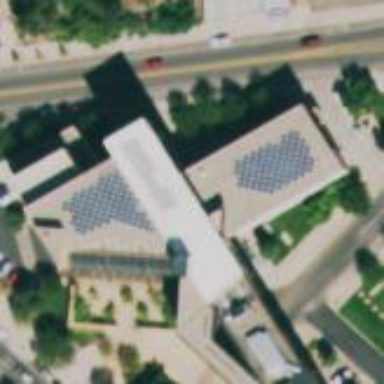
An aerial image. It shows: Library building.